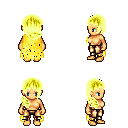
a pixel art fantasy rpg character, female body template, human, tanned skin, yellow tattered cape, gold greaves, gold right-swept hairstyle, four views (front, back, left, right), 2x2 character sprite sheet, small pixel art, hard edges, no anti-aliasing